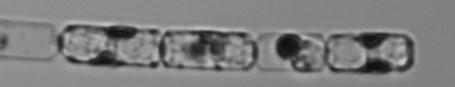
Label: Guinardia_delicatula_TAG_internal_parasite